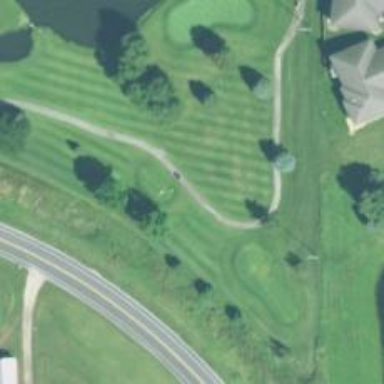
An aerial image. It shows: Path for both road and golf.